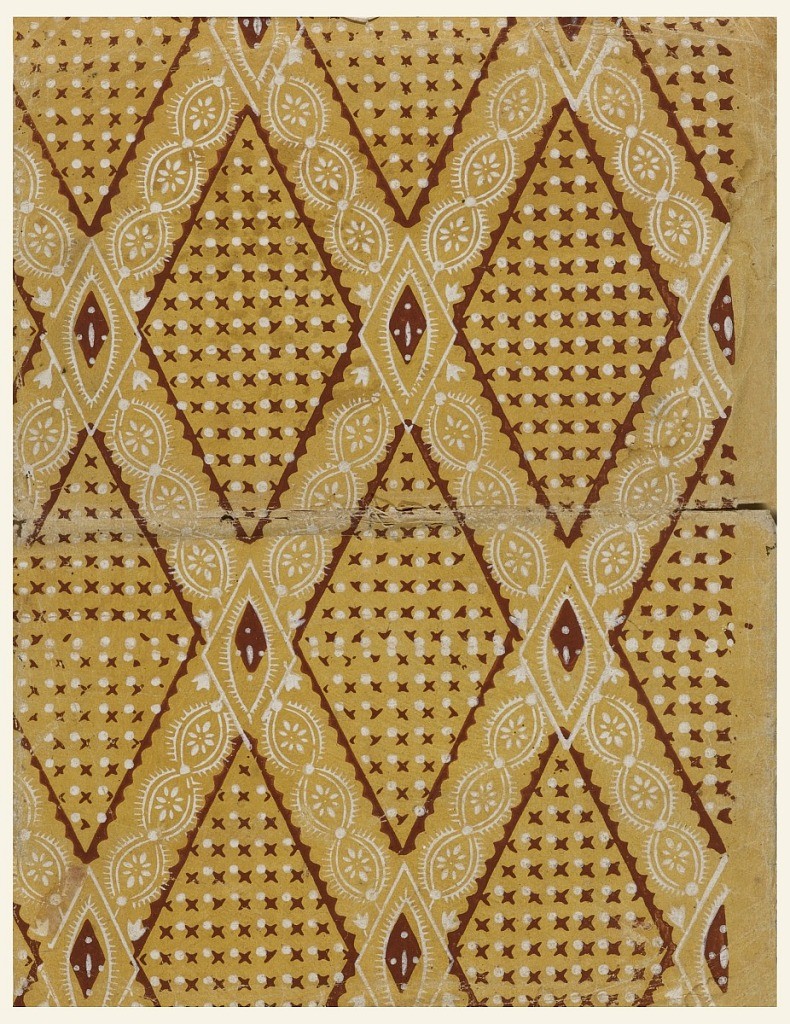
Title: Sidewall
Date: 1804
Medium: Block printed on handmade paper
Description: Lattice work in diamond diaper pattern with white lacy bands edged with deep red, on yellow ground séme with red crosses and white dots. Workbook, inside, loose title page signed "M. Warren", and 34 pages of exercises in arithmetic.